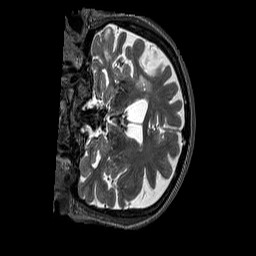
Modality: T2w
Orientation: coronal
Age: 68
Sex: female
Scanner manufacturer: siemens
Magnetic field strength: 3 T
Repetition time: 3.2 s
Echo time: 0.567 s